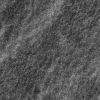
Atmospheric dust classification: not_dusty